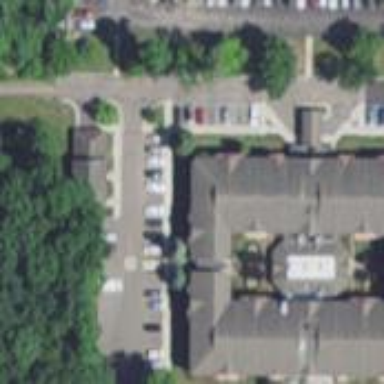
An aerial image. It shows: Residential building.